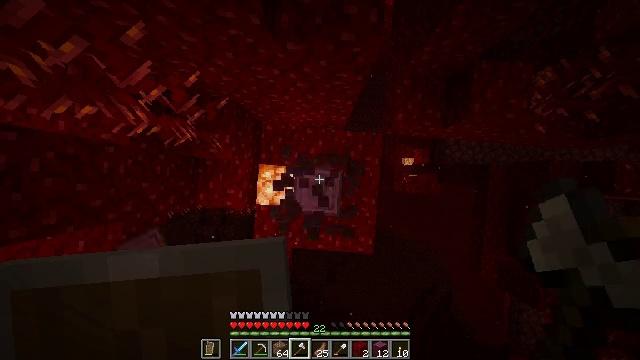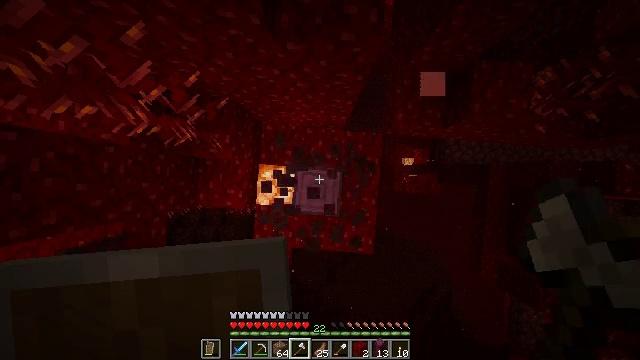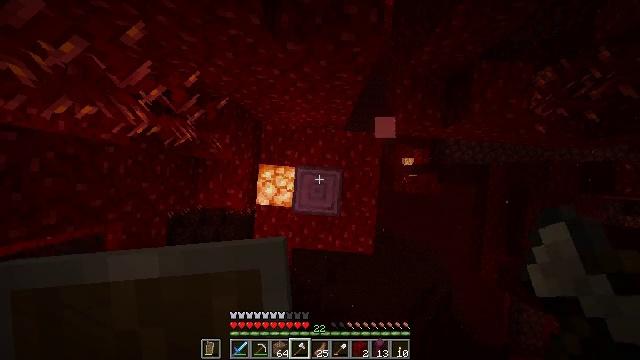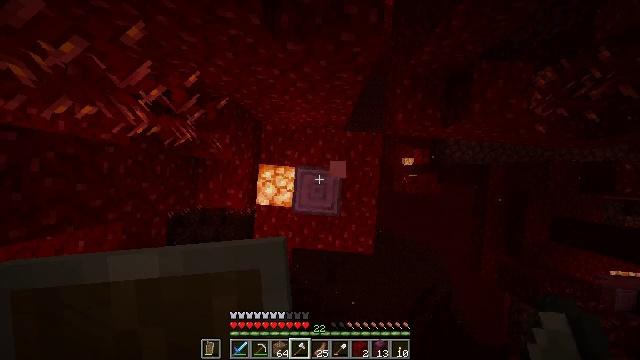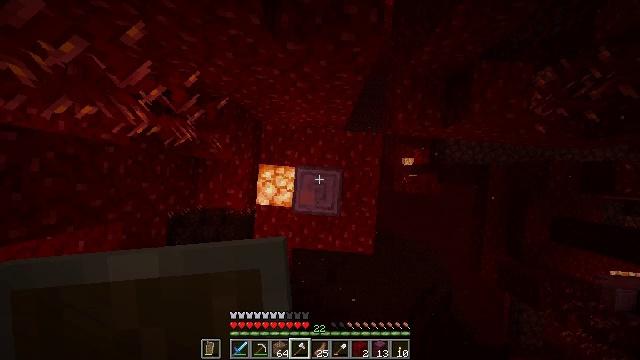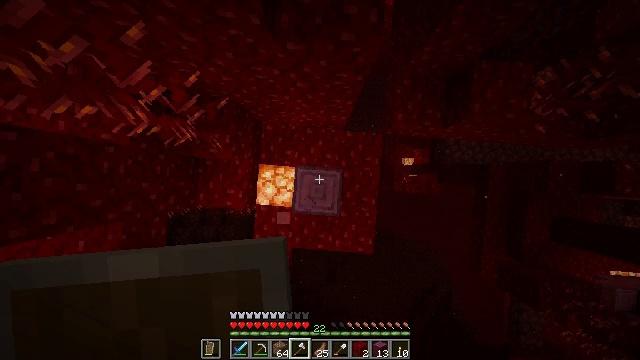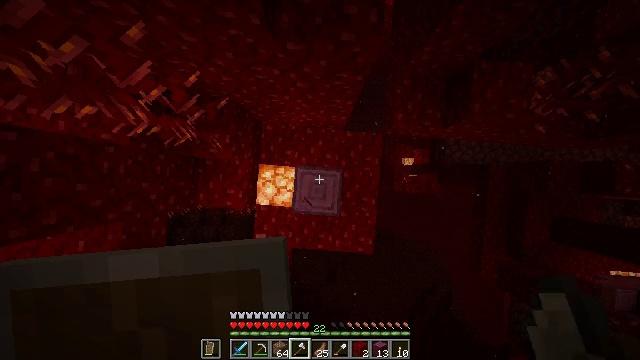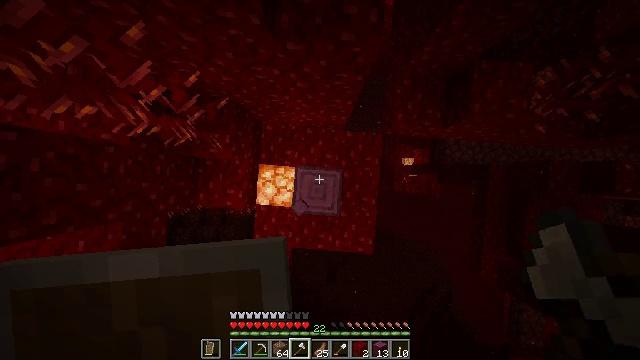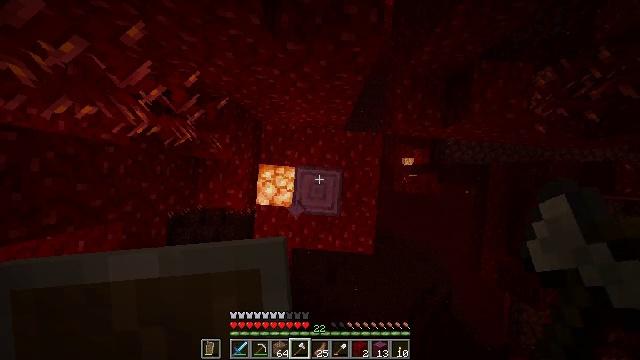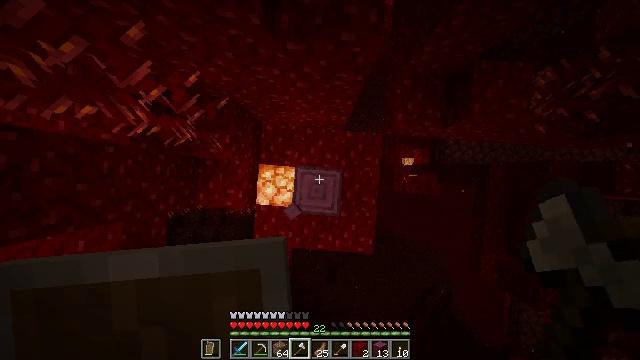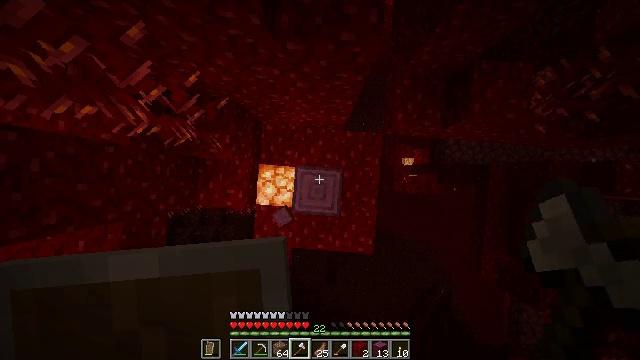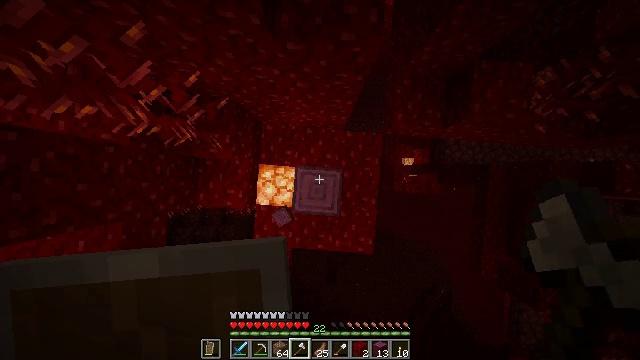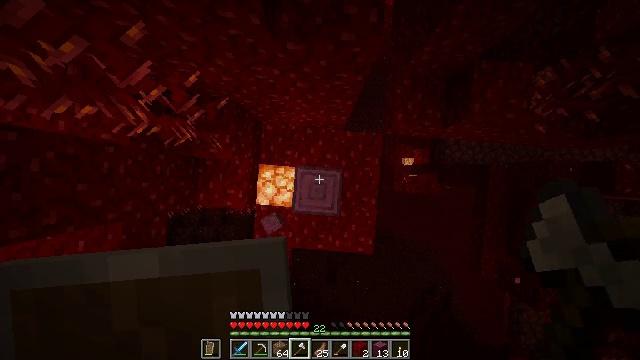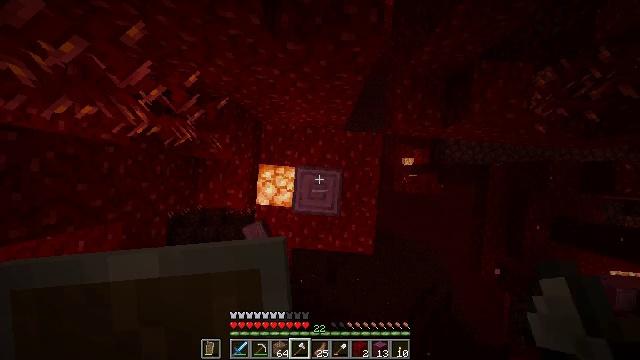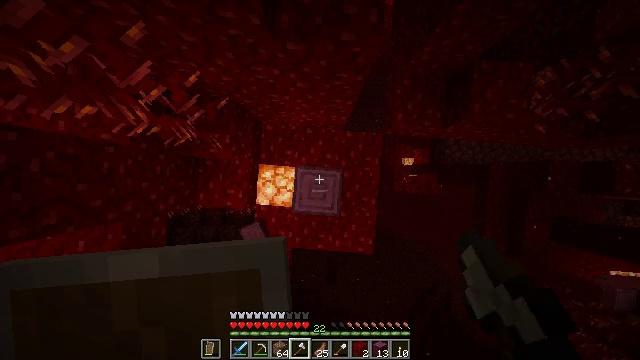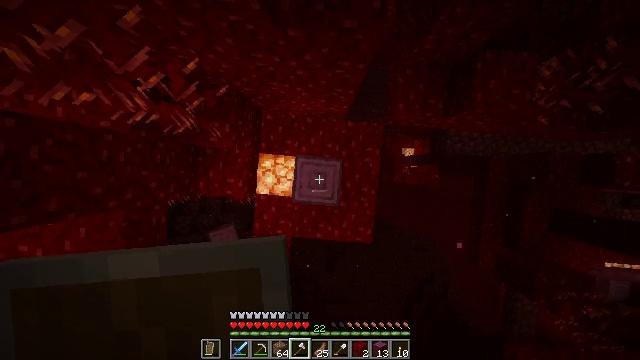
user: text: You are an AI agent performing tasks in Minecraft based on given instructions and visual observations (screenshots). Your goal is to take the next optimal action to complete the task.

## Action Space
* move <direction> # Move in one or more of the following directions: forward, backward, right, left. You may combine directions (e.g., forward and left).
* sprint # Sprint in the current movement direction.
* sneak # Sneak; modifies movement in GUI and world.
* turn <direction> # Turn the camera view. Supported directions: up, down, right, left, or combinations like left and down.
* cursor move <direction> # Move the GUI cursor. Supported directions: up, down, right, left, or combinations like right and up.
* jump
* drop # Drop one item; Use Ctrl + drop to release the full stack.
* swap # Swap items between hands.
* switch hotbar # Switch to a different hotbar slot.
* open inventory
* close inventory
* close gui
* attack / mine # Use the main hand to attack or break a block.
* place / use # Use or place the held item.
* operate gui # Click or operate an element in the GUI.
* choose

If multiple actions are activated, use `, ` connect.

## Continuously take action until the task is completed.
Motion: motion action
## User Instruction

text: Mine the crimson stem in the Nether.
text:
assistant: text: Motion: attack / mine
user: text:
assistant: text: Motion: attack / mine
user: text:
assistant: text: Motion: attack / mine
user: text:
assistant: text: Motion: attack / mine
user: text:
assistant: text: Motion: attack / mine
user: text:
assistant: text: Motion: attack / mine
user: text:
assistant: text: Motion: attack / mine
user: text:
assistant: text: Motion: attack / mine
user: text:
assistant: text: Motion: attack / mine
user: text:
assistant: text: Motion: attack / mine
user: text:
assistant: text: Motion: attack / mine
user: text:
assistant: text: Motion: no_op
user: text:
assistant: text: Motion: attack / mine
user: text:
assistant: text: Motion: attack / mine
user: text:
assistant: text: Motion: turn down
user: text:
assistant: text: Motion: turn down
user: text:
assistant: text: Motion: turn down
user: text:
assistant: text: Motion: turn down
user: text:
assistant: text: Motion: turn down
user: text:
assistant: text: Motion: turn down
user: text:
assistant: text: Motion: turn down
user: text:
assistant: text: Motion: turn down
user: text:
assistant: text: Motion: turn left and down
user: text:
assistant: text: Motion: turn right and down
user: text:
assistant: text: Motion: turn right and down
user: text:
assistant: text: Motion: attack / mine
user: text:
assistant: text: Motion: attack / mine
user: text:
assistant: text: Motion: attack / mine
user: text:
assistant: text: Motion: attack / mine
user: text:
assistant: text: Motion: attack / mine